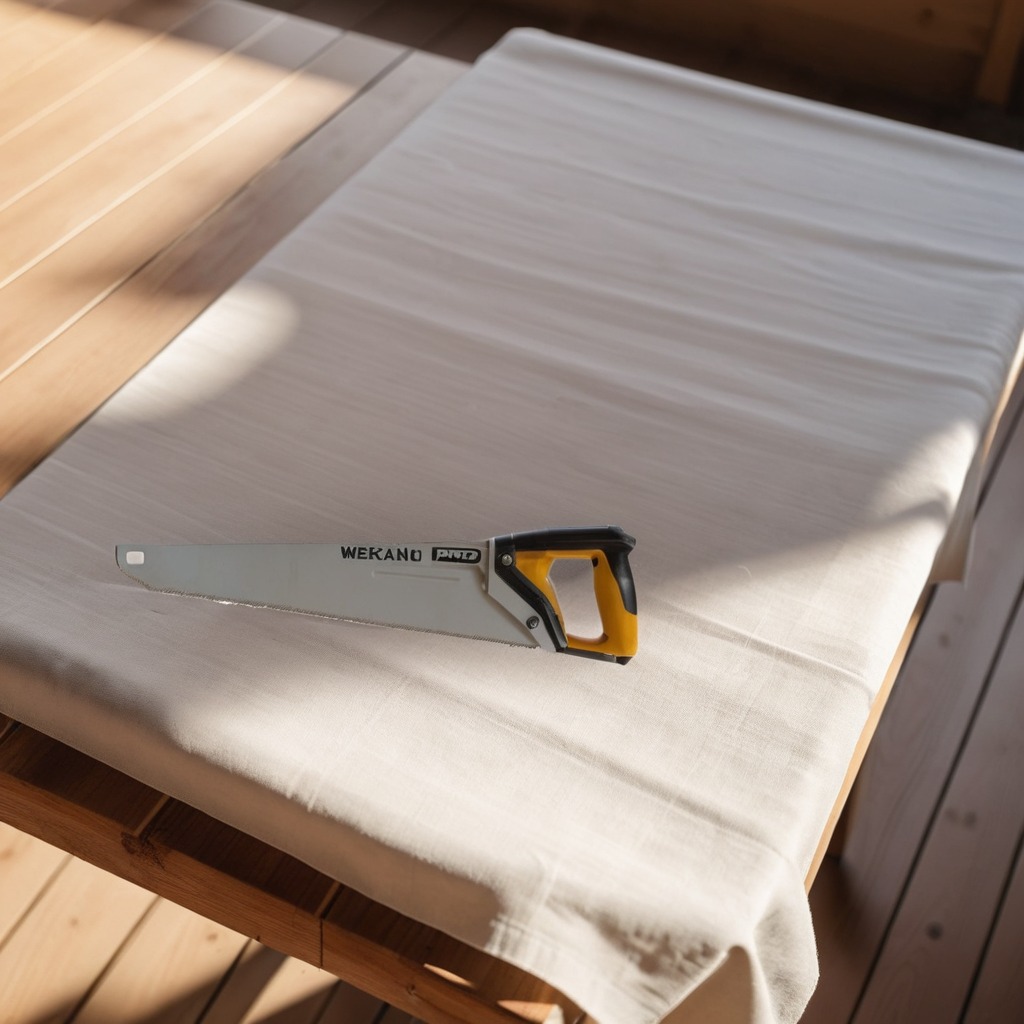
A metal saw is lying on a wooden table.